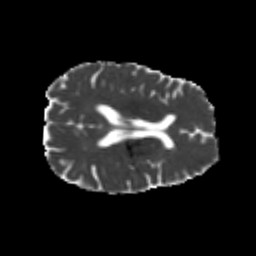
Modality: MD
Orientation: axial
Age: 26
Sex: male
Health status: healthy
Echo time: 0.074 s